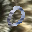
Label: 0